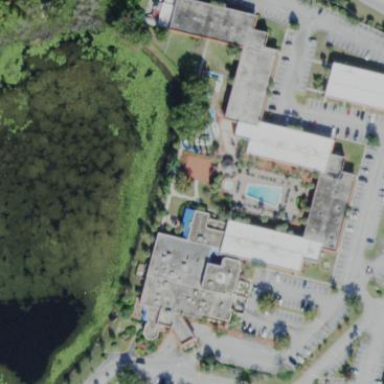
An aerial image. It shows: Hotel building.